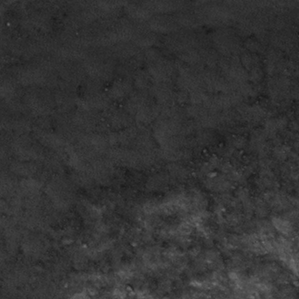
Label: frost